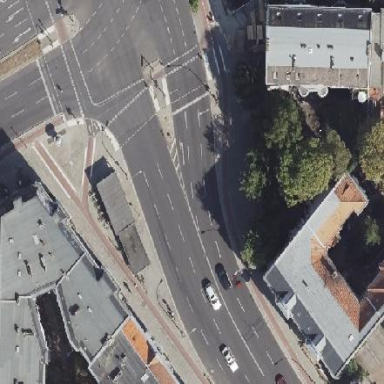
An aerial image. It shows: Road junction with Y-shaped configuration.